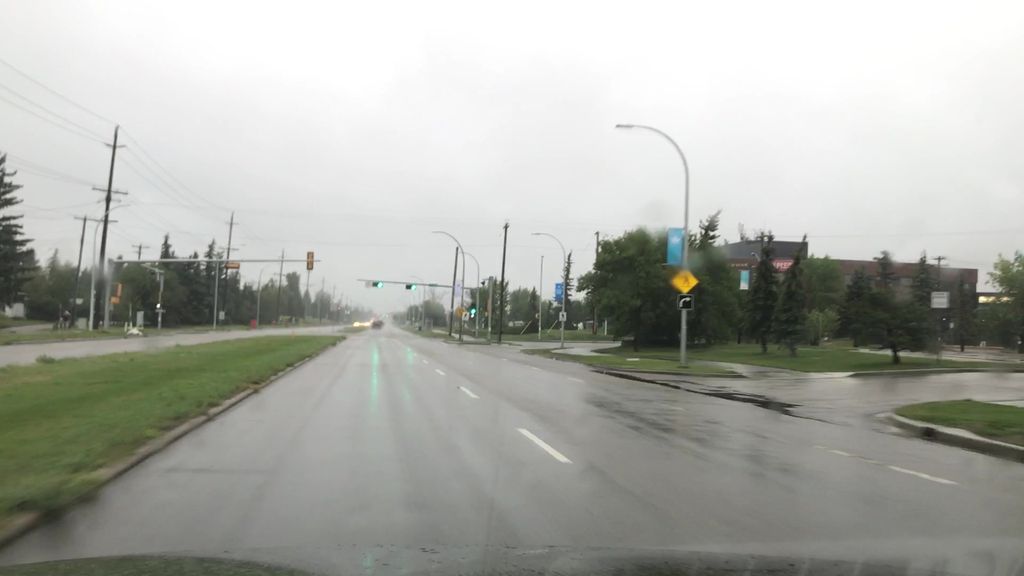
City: edmonton